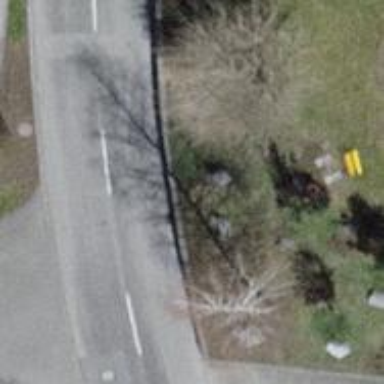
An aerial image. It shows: Residential road with asphalt surface.